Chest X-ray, AP view. Patient: 58 years old, sex F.
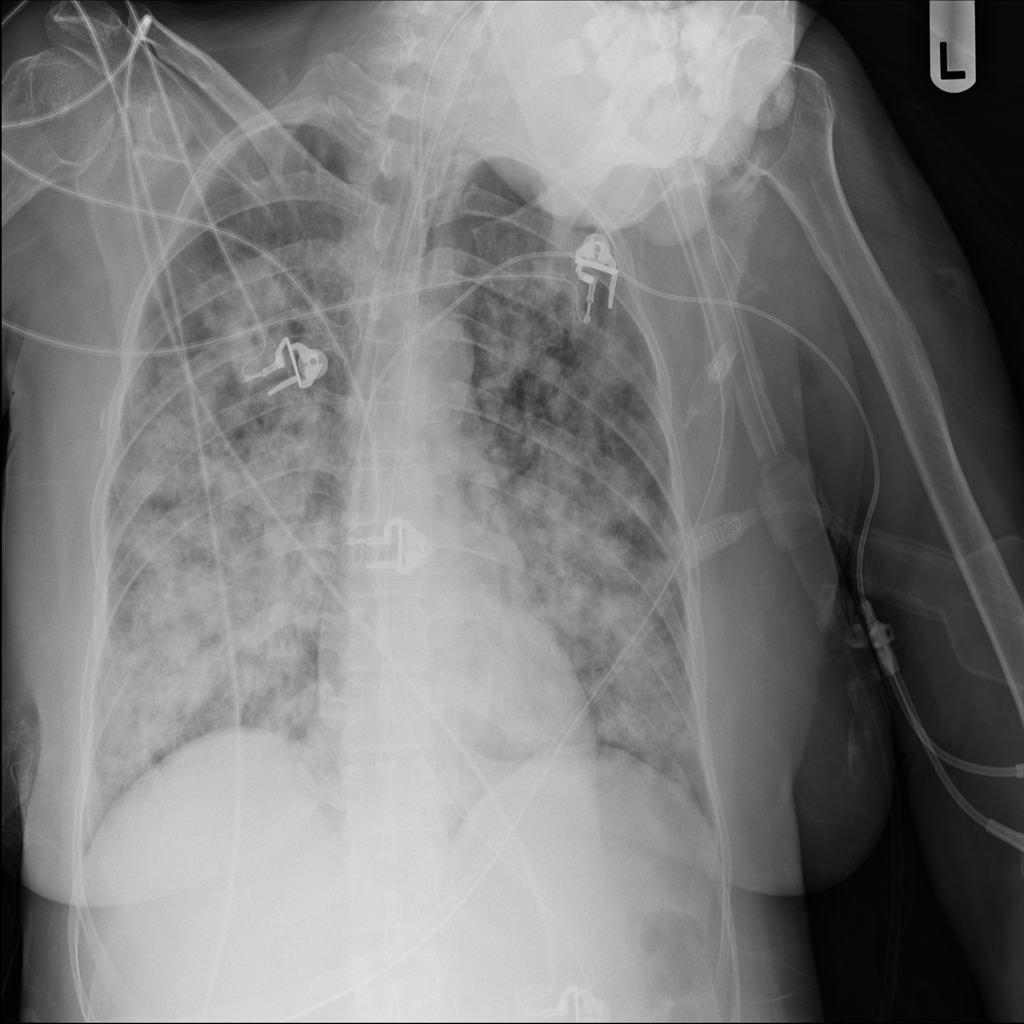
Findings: Consolidation